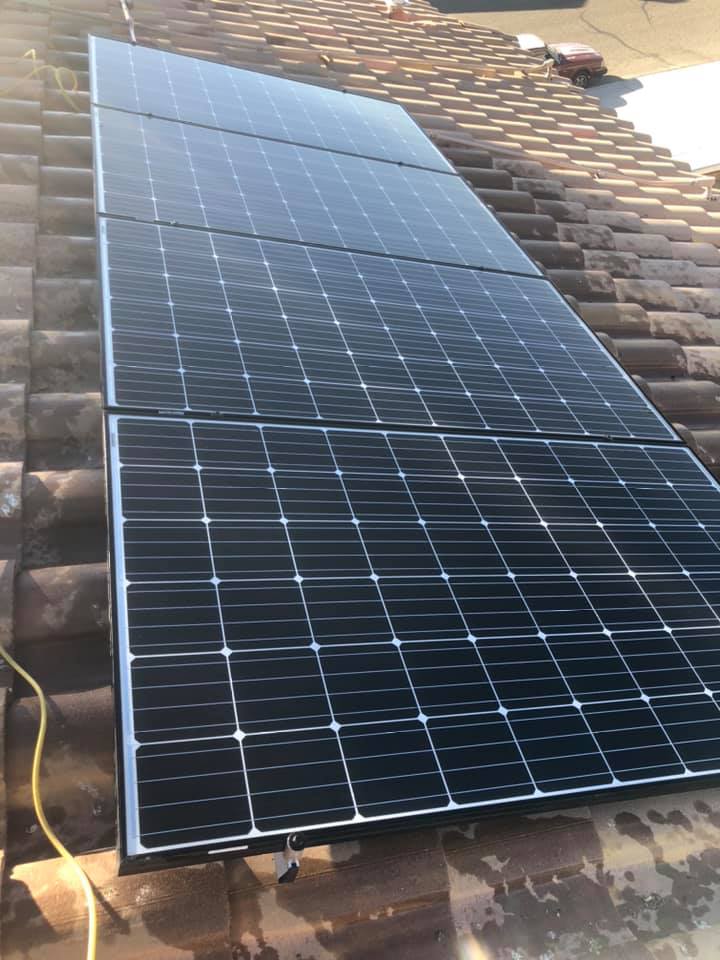
Label: Clean